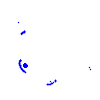
Particle: pion